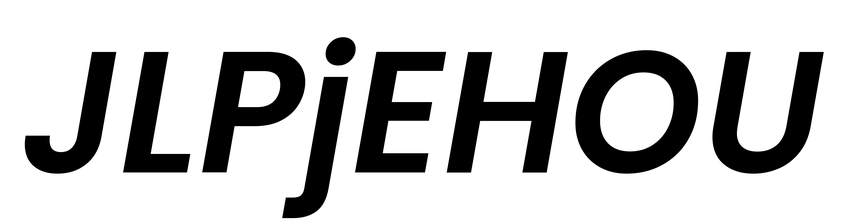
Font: Poppins-SemiBoldItalic